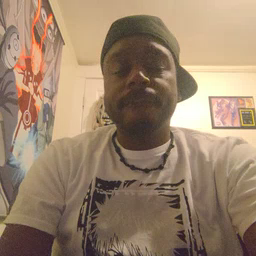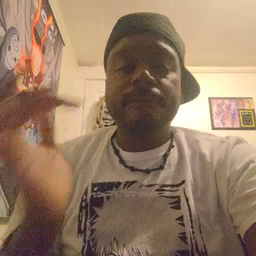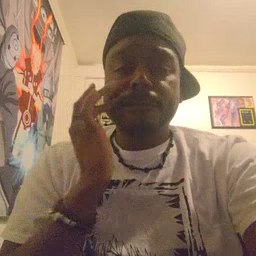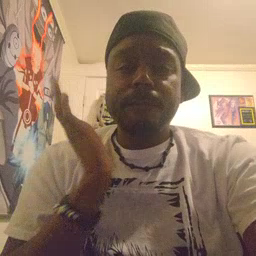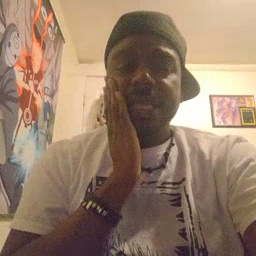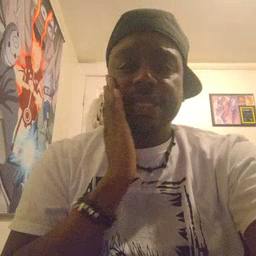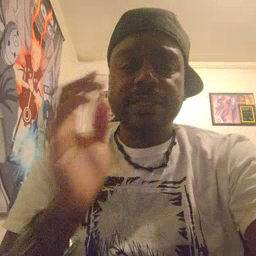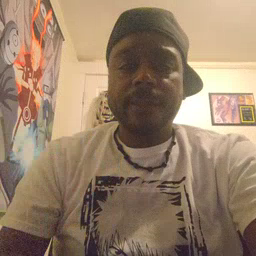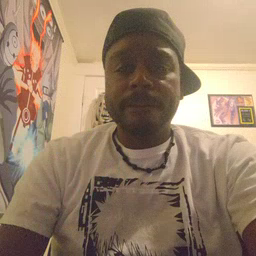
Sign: bee